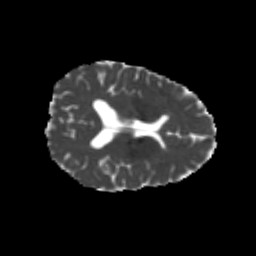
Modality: MD
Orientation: axial
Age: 23
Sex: female
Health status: healthy
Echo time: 0.074 s